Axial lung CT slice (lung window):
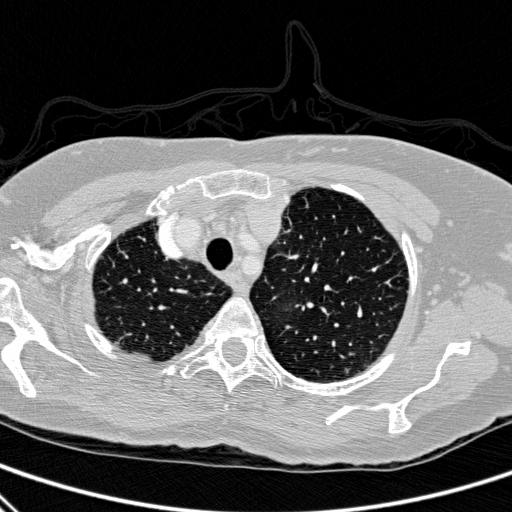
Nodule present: no